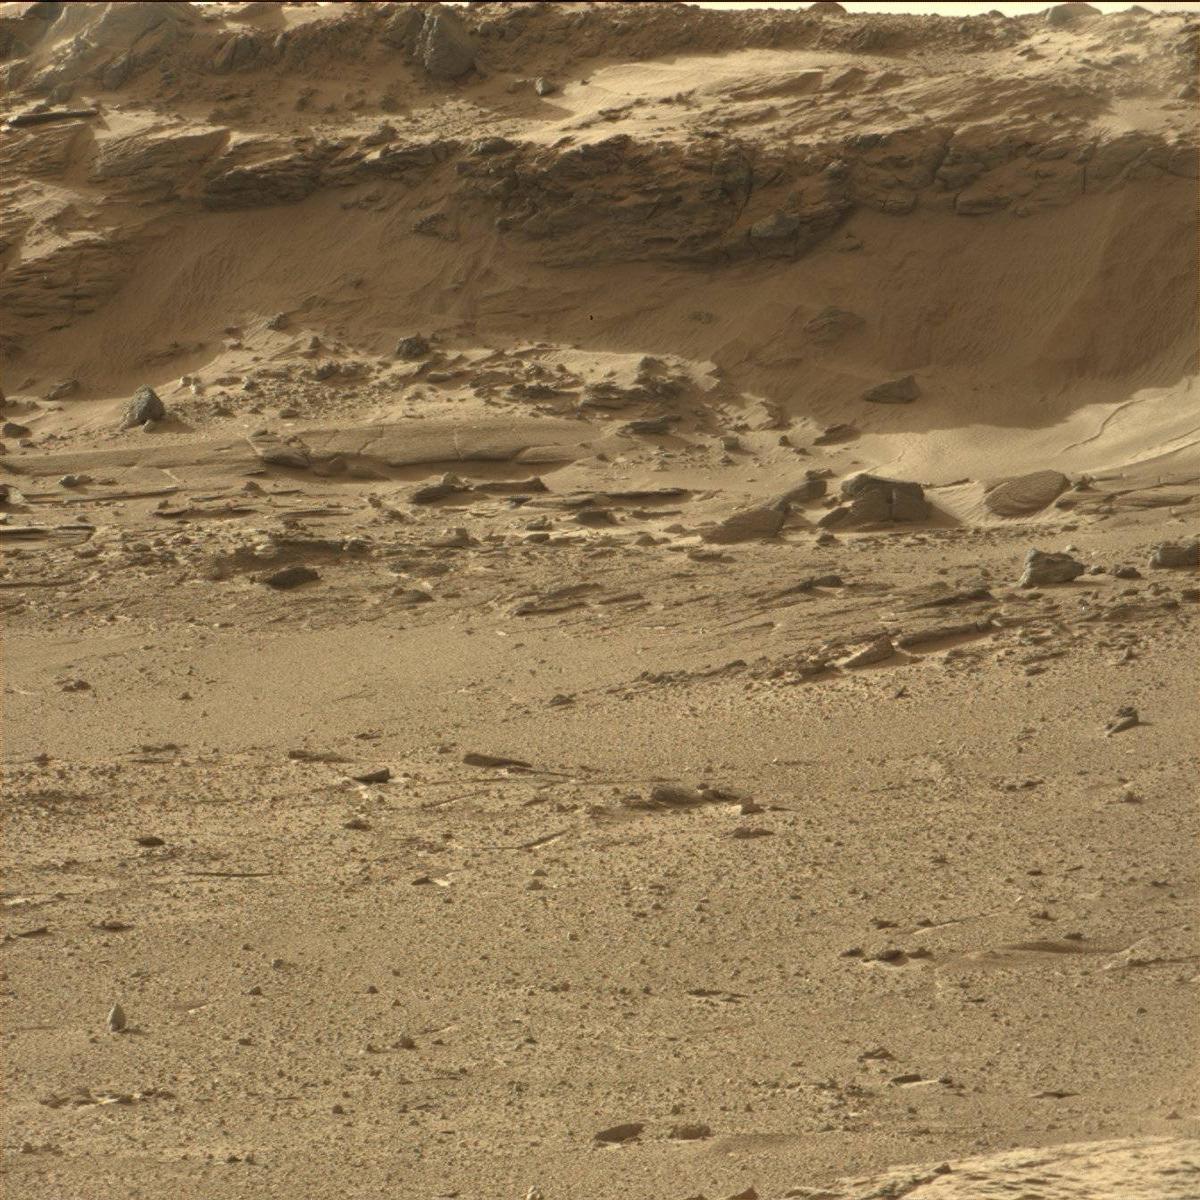
Terrain classes present: Bedrock, Sand / Soil, Sky